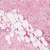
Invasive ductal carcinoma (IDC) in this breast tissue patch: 0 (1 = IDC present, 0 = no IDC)